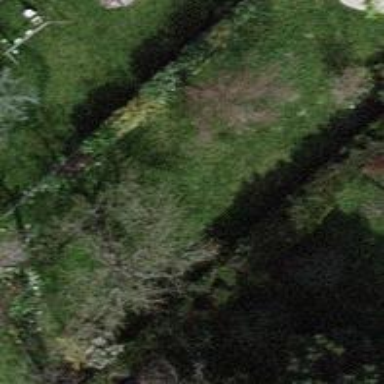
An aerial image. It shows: Garden enclosed by fence.